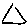
Label: triangle